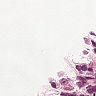
Metastatic tissue present: yes